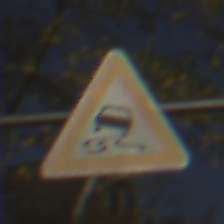
Verkehrszeichen: SchleuderOderRutschgefahr
Umgebung: Outdoor, Urban
Tageszeit: SunriseSunset
Wetter: PartlyCloudy
Licht: Natural
Jahreszeit: Autumn
Kontrast: HighContrast